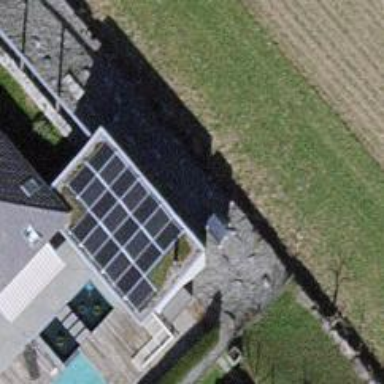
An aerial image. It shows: Solar power generator using photovoltaic method with solar photovoltaic panel types.